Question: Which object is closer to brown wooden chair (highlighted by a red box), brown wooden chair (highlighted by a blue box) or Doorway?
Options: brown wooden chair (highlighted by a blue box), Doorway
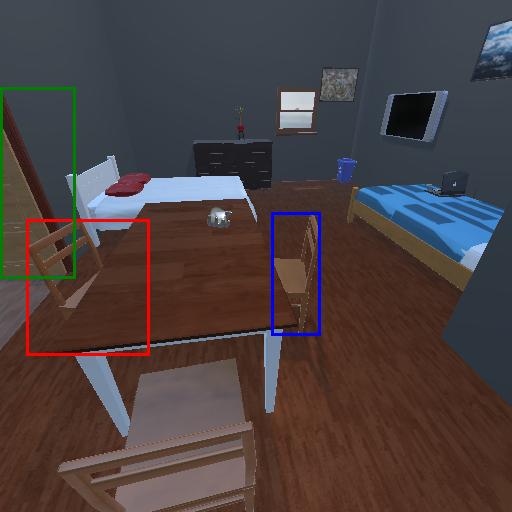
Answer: brown wooden chair (highlighted by a blue box)